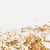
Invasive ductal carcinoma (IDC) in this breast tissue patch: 0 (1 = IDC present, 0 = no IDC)